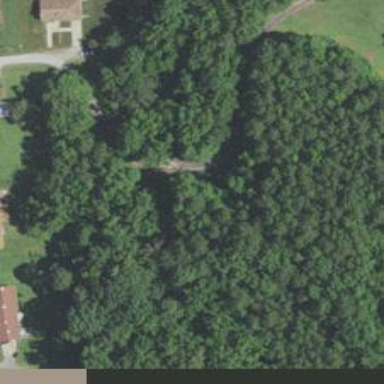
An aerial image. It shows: Driveway bridge connecting two areas.